Question: I'm writing my first app and trying to understand how to use MAT to find potential memory leaks. To keep things simple, I compiled the default app provided when starting a new project in Android Studio, i.e.,
'''
public class MainActivity extends Activity {
@Override
protected void onCreate(Bundle savedInstanceState) {
super.onCreate(savedInstanceState);
setContentView(R.layout.activity_main);
}
}
'''
Nice and simple. Now immediately after launching this app on my tablet I take a heap dump () using DDMS and the 'hprof-conv' conversion tool. I then rotate the tablet 20 times so the activity goes through a number of life cycles, after which I take another heap dump ().
I load both heap dump files into MAT, compare them and do a regex for '.*MainActivity.*'. The result is:

Now there are 7 instances of the 'MainActivity' after the rotations. Since I'm not doing anything with this app, am I right in thinking that this is purely because those instances haven't been GC'd yet? In which case , am I right in thinking that Android doesn't GC after an orientation change, and only when it needs more memory?
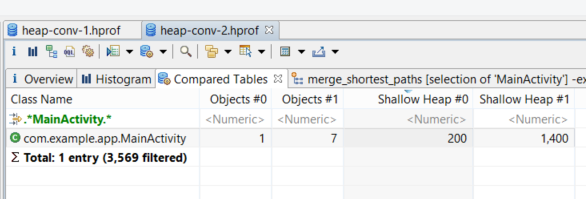
Answer: For Your code its not take that much of memory and doesn't leads to leaks..'Application' takes lot memory when you are loading large number of 'bitmaps' into memory or holding large number of objects.and Using 'Activity' context to long lived objects..
Here is the excellent video on memory leaks by google developer.<URL>
you will get to know all the things after watching this..